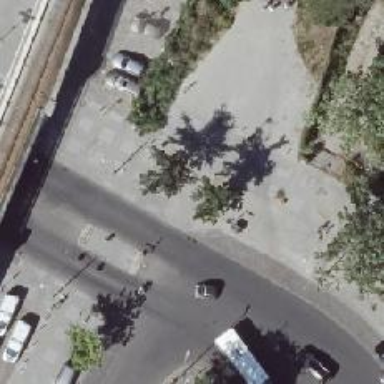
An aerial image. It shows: Footway.